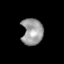
Tissue: lung
Cell type: Epithelial cells
Senescence score: 0.2125
Nuclear area (px): 551
Mean DAPI intensity: 154.791